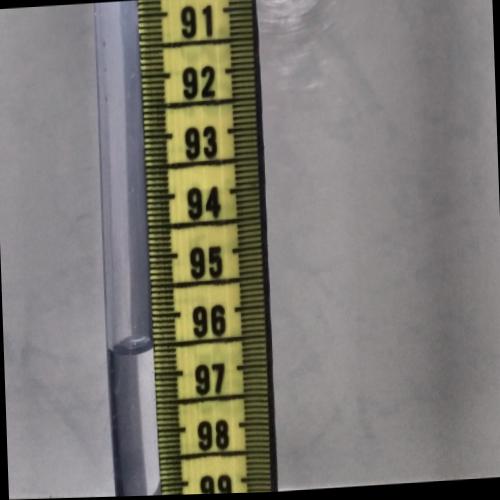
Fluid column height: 96.5 cm